Рассмотрим катушку $C$, ось симметрии $z$ которой горизонтальна, и сильный неодимовый магнит $M$, расположенный соосно катушке. Его магнитный момент направлен вдоль оси $z$. Центр магнита обозначим $O$ и примем его за начало оси $z$. Центр катушки $C$ обозначим $Q$. Зависимость магнитного потока $\Phi$ через неё от координаты $z$ точки $Q$ на оси экспериментально измерена и показана на графике на рисунке (a). Теперь к концам катушки подсоединяют резистор сопротивлением $R=1000~\text{Ом}$, много большее сопротивления катушки, и магнит $M$ пролетает через неё с некоторой скоростью $v$ вдоль оси $z$, как показано на рисунке (b). Значения напряжения на резисторе снимаются в отдельные моменты времени и показаны на графике на рисунке (c). При решении задачи для удобства считайте зависимость напряжения от времени треугольной волной.
Пренебрегая влиянием индуцированного в катушке тока на движение магнита $M$, оцените скорость $v$, с которой он пролетает через катушку.
Найдите, какой заряд $q$ протёк через резистор $R$ между моментами времени $t_3$ и $t_1$.
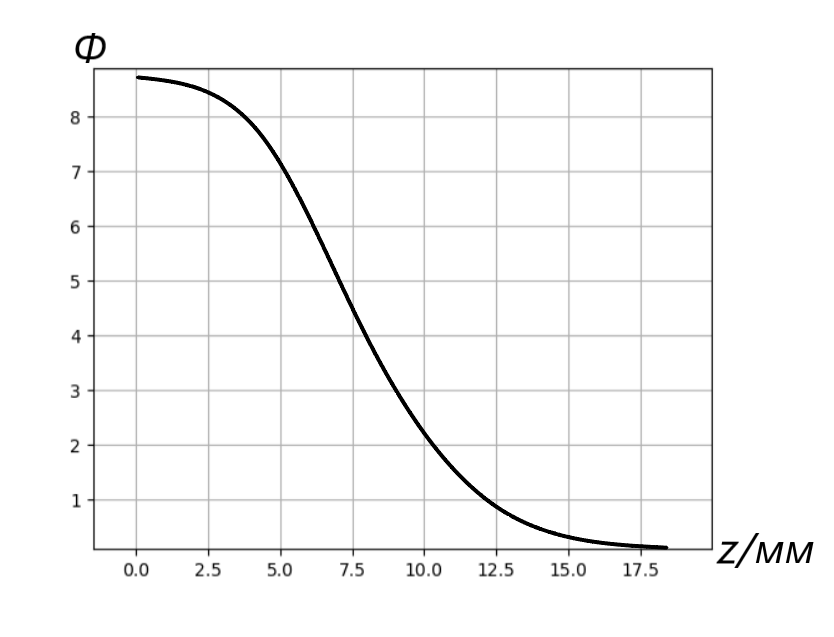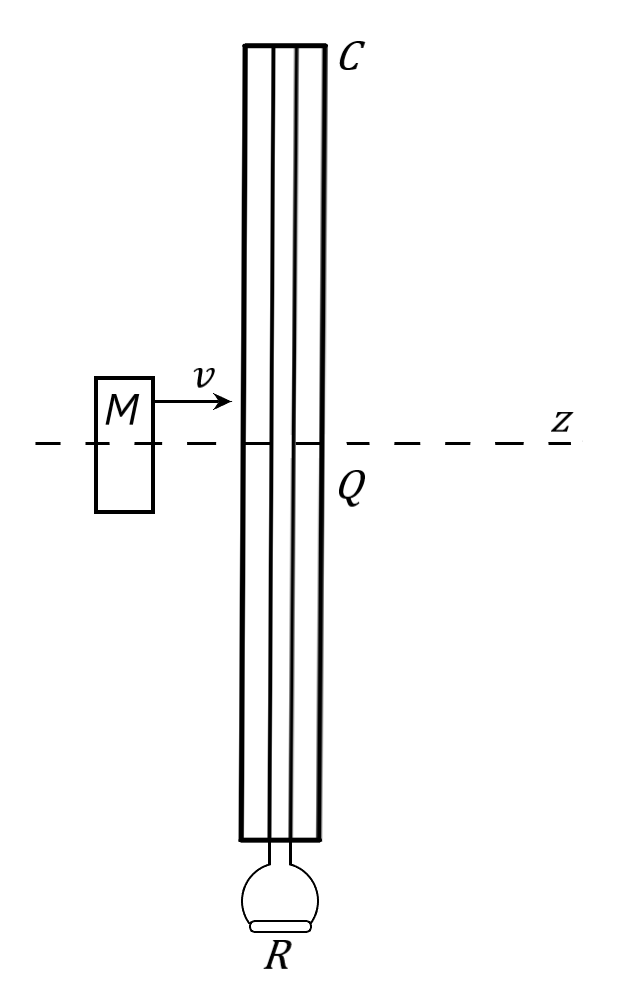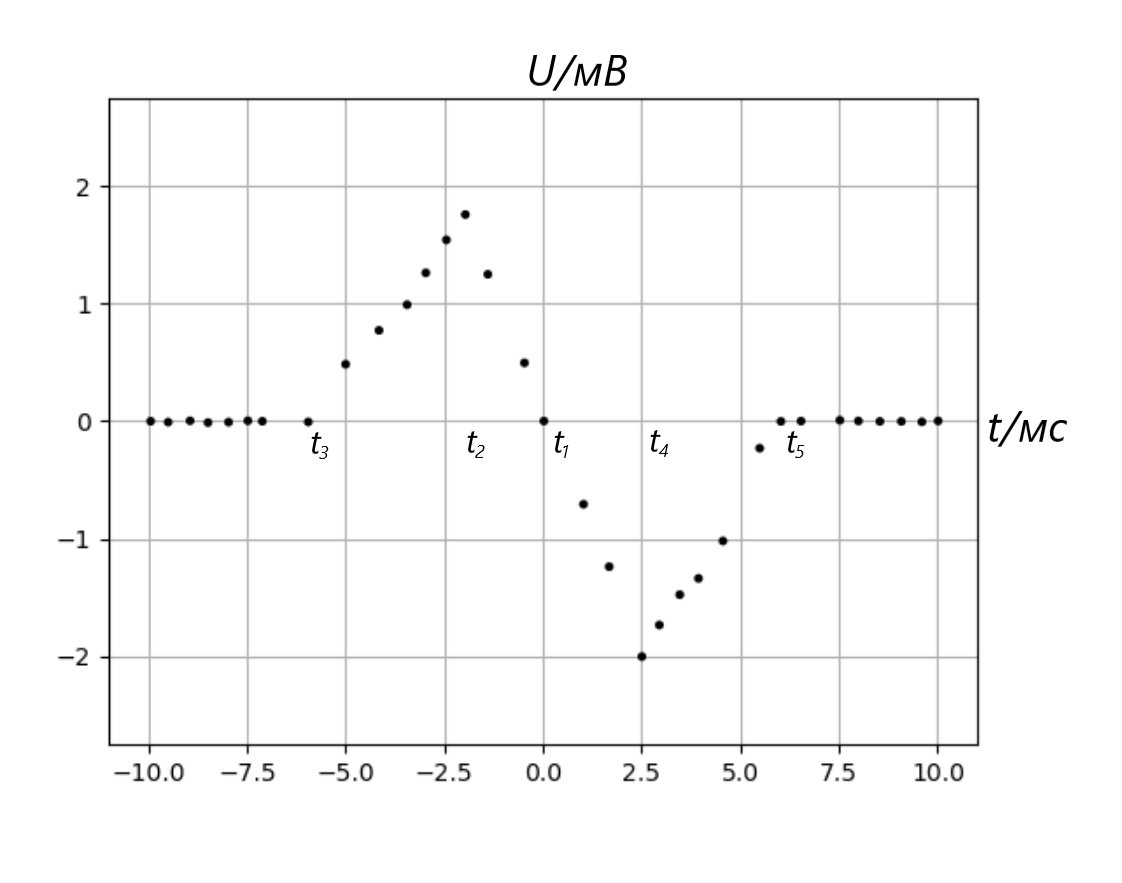
Пренебрегая влиянием индуцированного в катушке тока на движение магнита $M$, оцените скорость $v$, с которой он пролетает через катушку.
Ответ: \[v=30~\frac{\text{м}}{\text{с}}.\]

Найдите, какой заряд $q$ протёк через резистор $R$ между моментами времени $t_3$ и $t_1$.
Ответ: \[q=6\cdot10^{-9}~\text{Кл}.\]
Темы:
T, Электромагнетизм, Магнитный поток, Электромагнитная индукция, Китайские